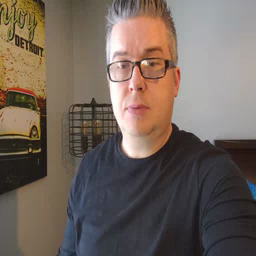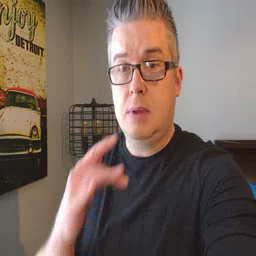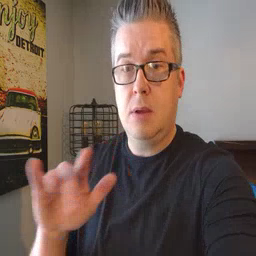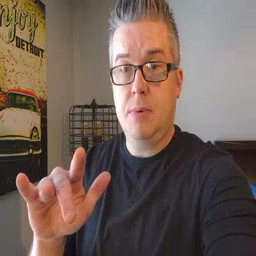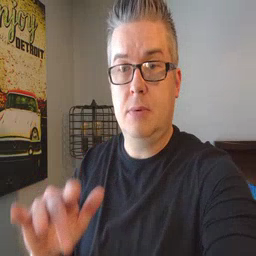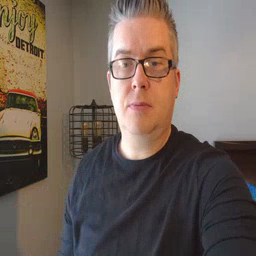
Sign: empty